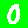
Digit: 0